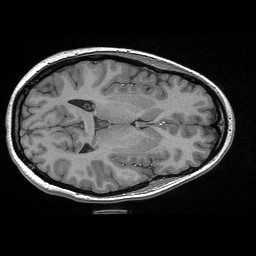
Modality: T1w
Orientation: axial